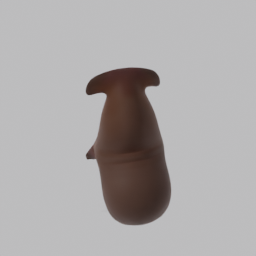
Label: animals